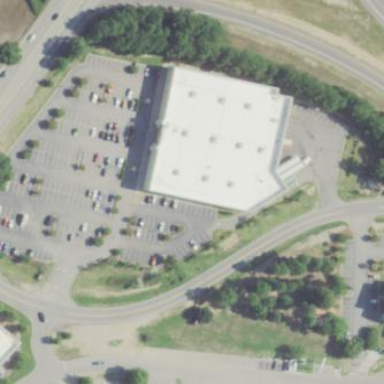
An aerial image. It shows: Building.